Question: i have a video playing with MediaPlayer , ok on iPad,
but if I touch the button to make the screen go small

the minimize icon ... the image disappear,
so what do i use here? to make it go small? 'MPMovieScalingMode'?
and how to use it?
thanks
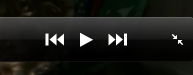
Answer: ok, figured it out, stupid mistake,
I just had to set the frame for my player
> '''
moviePlayer.view.frame = CGRectMake(100, 300, 300, 300);
'''
haha,